Question: I'm building a ecommerce site with django and i'm working on the page that lists out all the orders. I want to set a counter that will number the orders from 1 to whatever. However if i set a for loop to do this, Won't the number get reset everytime i jump back to the original forloop?
right now im using the primary key to number all the orders, but i want to change that to be from 1-whatever.

'''
<!DOCTYPE html>
<html>
<body>
Order page
{% for location, orders in orderlocations.items %}
<table>
<tr>
<td>#</td>
<td>Time</td>
<td>Location</td>
<td>Name</td>
<td>Email</td>
<td>Phone</td>
<td>Order</td>
<td>Order Quantity</td>
<td>Delivered</td>
</tr>
{% for ord in orders %}
{% for food in ord.orderitem_set.all %}
<tr>
{% if forloop.counter == 1 %}
<td>{{ord.pk}}</td>
<td>{{ord.time}}</td>
<td>{{ord.location}}</td>
<td>{{ord.user.first_name}}</td>
<td>{{ord.user.email}}</td>
<td>{{ord.user.get_profile.phone}}</td>
{% else %}
<td colspan="4"></td>
{% endif %}
<td>{{food.name}}</td>
<td>{{food.quantity}}</td>
<td>
{% if forloop.counter == 1 %}
<form action="" method="POST">
<input type="hidden" name="order-id" value="{{ ord.pk }}"/>
<input type="hidden" name="action=" value="toggledelivery"/>
<button type="button">{% if not ord.delivered %}Not {% endif %}Delivered</button>
</form>
{% endif %}
</td>
</tr>
{% endfor %}
{% endfor %}
</table>
{% endfor %}
</body>
</html>
'''
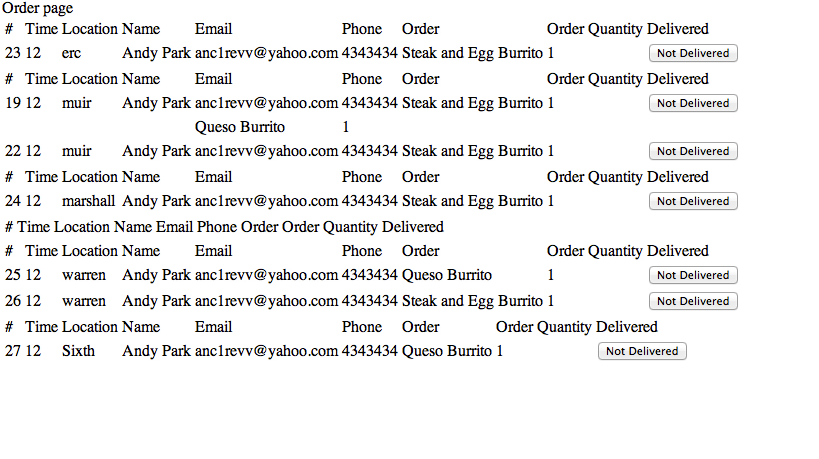
Answer: Instead of '<td>{{ord.pk}}</td>' use '<td>{{ forloop.counter }}</td>'.
The for-loops each have their own scope. If you wanted the outer loop's counter you would use 'forloop.parentloop.counter'
<URL>